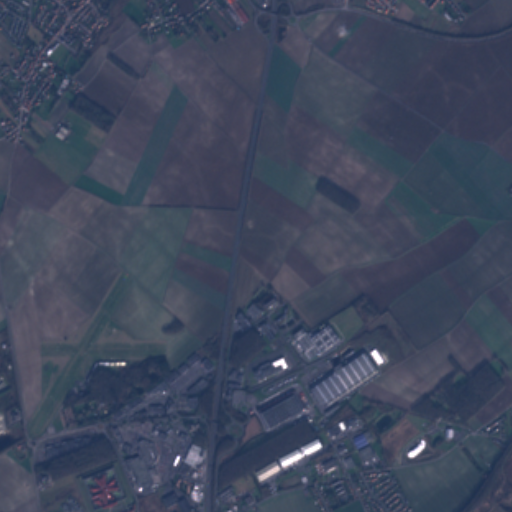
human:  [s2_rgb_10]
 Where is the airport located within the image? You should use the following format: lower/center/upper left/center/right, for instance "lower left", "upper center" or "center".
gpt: The airport is located in the lower left of the image.
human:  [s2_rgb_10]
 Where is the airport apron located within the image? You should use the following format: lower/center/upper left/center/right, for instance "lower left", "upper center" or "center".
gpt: The airport apron is located in the lower left of the image.
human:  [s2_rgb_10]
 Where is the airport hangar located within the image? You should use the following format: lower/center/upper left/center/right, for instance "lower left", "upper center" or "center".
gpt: The airport hangar is located in the lower left of the image.
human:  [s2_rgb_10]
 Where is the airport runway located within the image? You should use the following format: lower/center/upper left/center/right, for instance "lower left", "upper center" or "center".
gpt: The airport runway is located in the lower left of the image.
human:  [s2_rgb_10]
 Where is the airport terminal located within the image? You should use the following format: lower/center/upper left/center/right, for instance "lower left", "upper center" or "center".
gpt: The airport terminal is located in the lower left of the image.
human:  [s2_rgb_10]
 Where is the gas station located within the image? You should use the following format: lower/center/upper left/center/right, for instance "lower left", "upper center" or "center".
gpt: The gas station is located in the lower left of the image.
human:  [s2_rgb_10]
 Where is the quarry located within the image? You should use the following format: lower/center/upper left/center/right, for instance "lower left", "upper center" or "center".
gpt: The quarry is located in the lower left of the image.
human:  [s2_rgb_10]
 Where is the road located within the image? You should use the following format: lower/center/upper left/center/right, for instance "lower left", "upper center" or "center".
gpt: There is no road in the image.